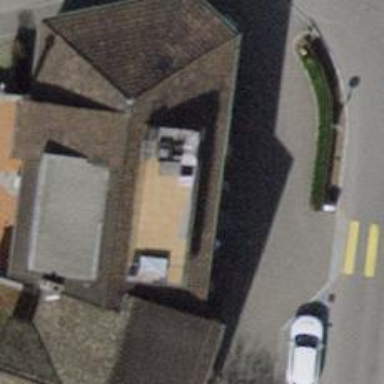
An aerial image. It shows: Restaurant.